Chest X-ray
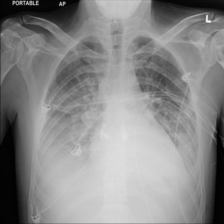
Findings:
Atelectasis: negative
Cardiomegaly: negative
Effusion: positive
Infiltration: positive
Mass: negative
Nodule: negative
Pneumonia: negative
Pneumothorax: negative
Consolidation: negative
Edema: negative
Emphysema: negative
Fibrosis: negative
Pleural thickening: negative
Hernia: negative